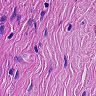
Metastatic tissue present: no